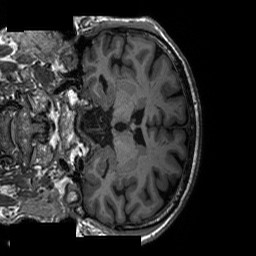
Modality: T1w
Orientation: coronal
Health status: ill
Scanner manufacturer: siemens
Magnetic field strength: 3 T
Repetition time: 2.3 s
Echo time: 0.00226 s